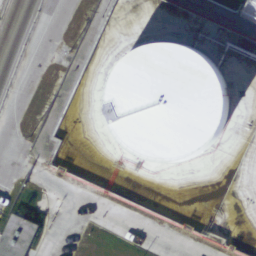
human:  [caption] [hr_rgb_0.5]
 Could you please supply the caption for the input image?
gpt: A white round storage tank is on the ground .

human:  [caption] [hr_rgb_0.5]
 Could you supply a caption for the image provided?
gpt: There is a white storage tank on the ground .

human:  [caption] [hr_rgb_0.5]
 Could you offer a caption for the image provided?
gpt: A white storage tank is on the ground .

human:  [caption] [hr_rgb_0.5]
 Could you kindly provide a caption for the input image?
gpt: There is a white storage tank on the ground .

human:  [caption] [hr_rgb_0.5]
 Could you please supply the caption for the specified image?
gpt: A white round storage tank is on the ground .